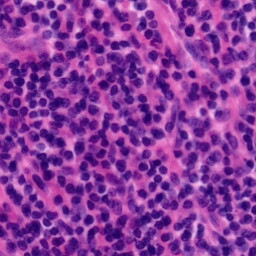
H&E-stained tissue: Tonsil